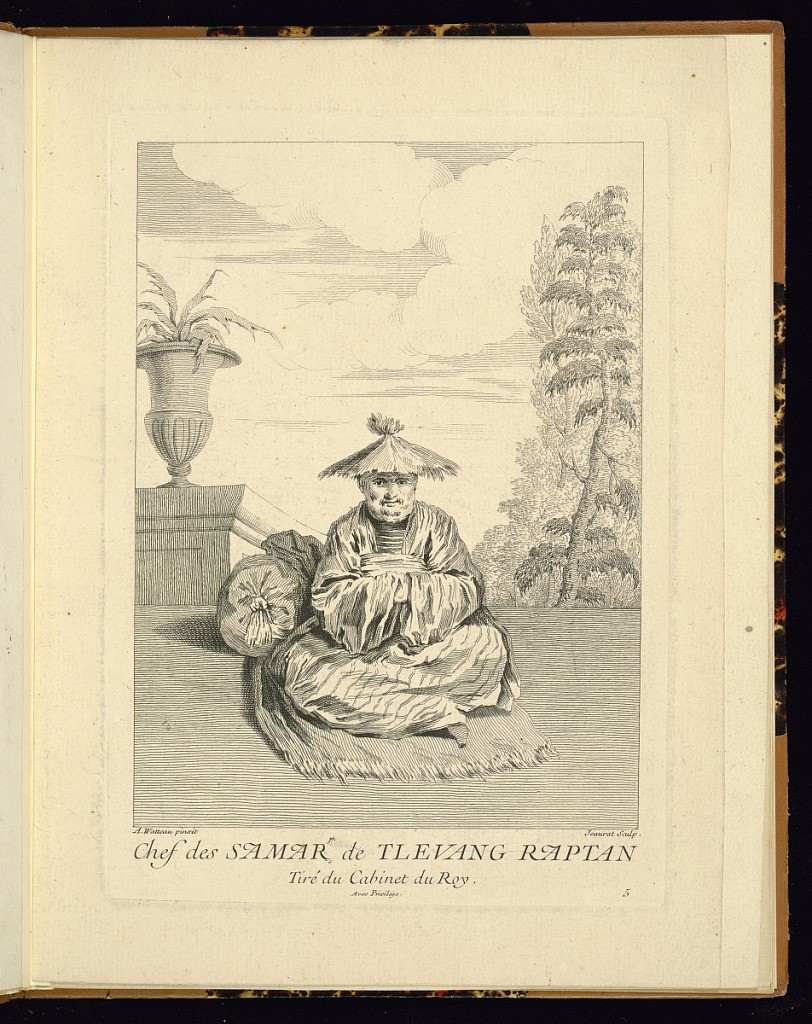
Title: Chef des Samar de Tlevang Raptan
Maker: Antoine Watteau, French, 1684–1721
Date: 1731
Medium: Etching on paper
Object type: Print
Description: An older man seated crossed legged, wearing a hat within a garden landscape. Trees to the right and a planted vase to the left. The plate is signed, titled, and numbered.